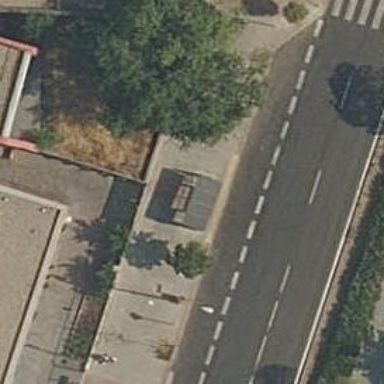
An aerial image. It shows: Bus stop with platform for public transport.